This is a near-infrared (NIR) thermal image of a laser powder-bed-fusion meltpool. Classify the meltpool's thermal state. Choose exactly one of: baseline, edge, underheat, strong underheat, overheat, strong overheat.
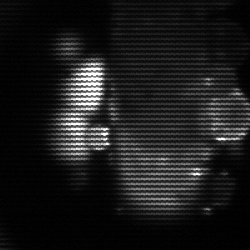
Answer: strong underheat